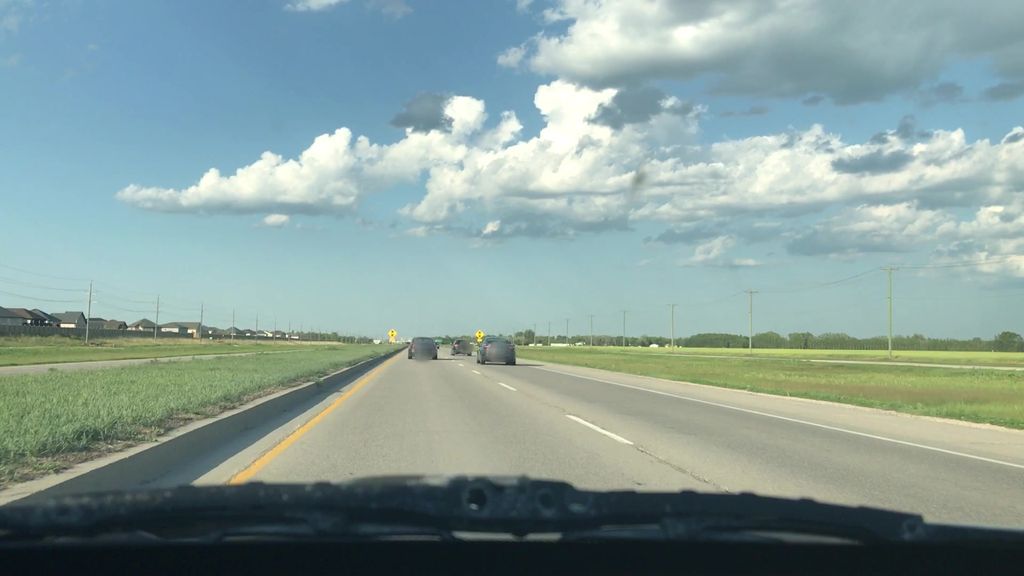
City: winnipeg